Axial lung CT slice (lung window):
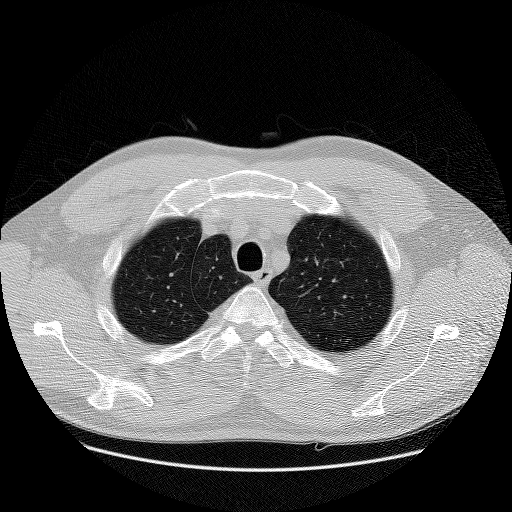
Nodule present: no